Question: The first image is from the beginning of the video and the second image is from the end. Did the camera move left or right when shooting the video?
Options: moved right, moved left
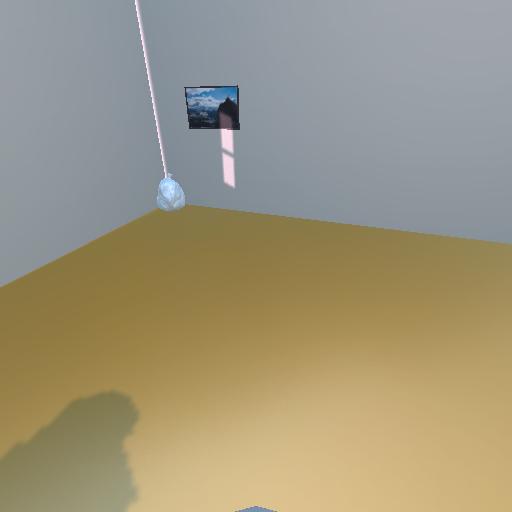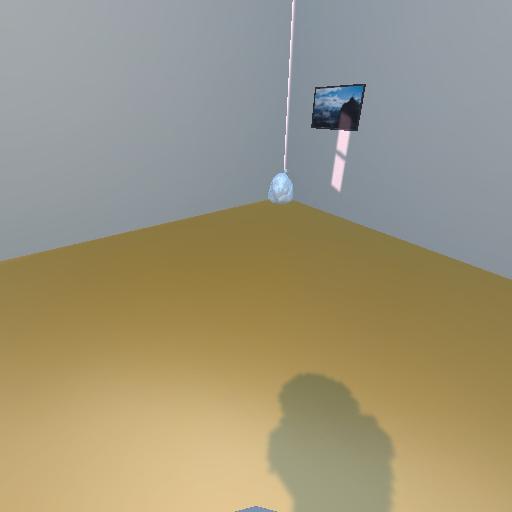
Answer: moved right